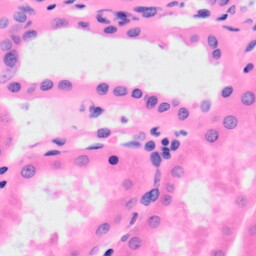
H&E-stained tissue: Kidney